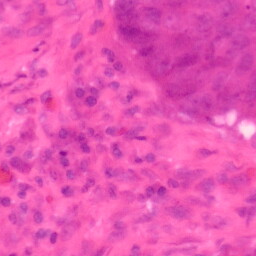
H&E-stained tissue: Colon